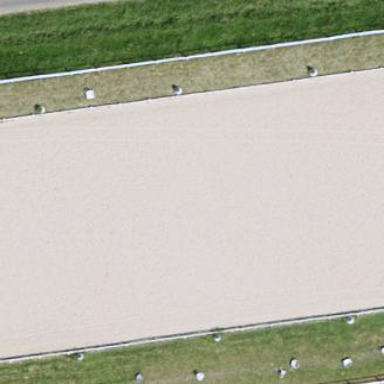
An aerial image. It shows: Equestrian pitch for leisure land use.